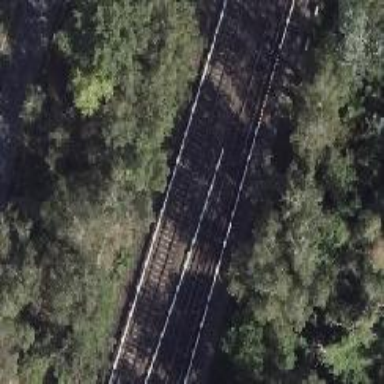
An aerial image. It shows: Railway switch.